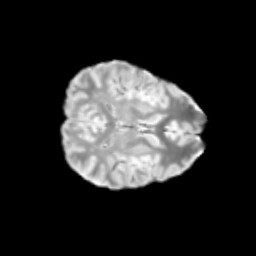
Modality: T2w
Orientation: axial
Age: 11
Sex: male
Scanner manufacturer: siemens
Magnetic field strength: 3 T
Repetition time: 3.8 s
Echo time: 0.07 s